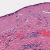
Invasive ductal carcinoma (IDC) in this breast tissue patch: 0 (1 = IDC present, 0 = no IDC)